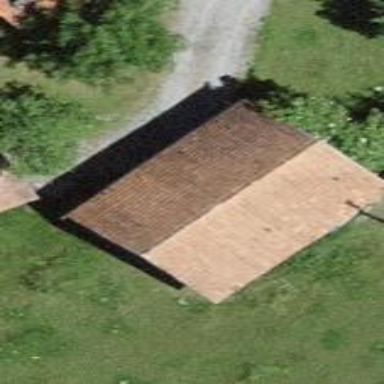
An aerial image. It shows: Rural barn.